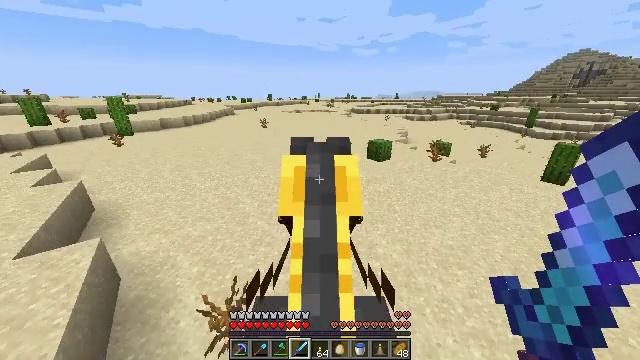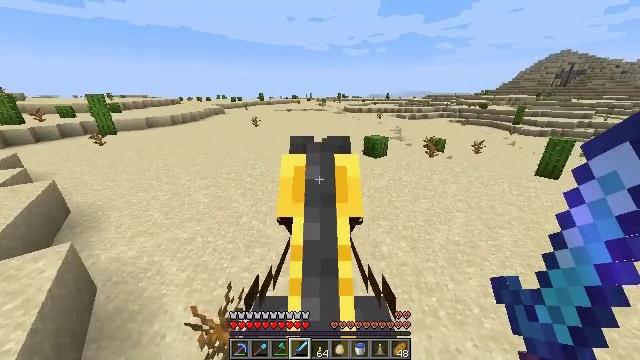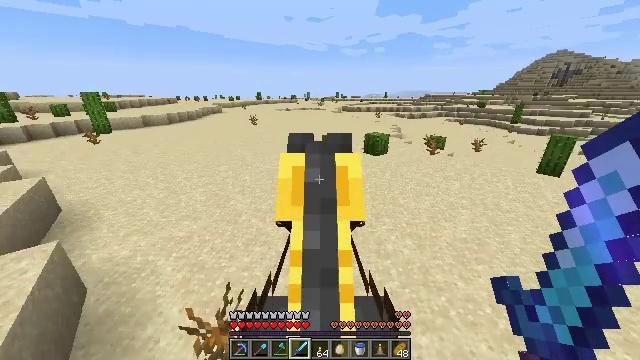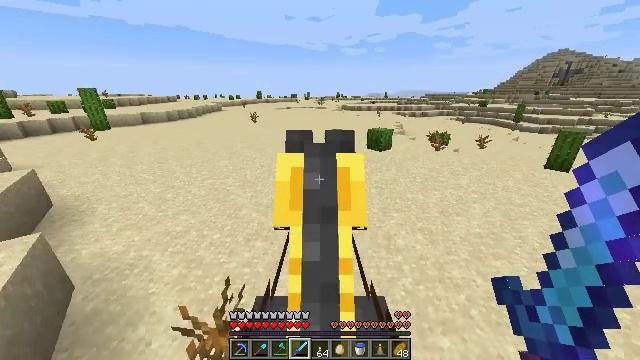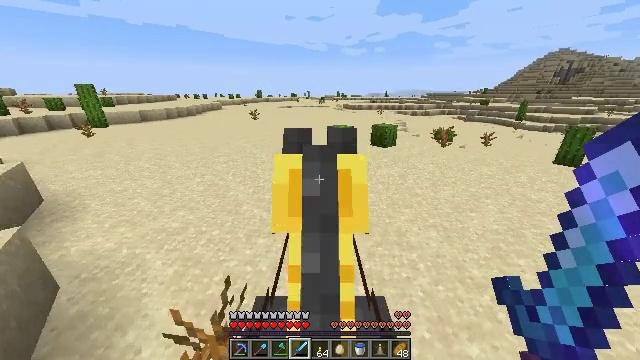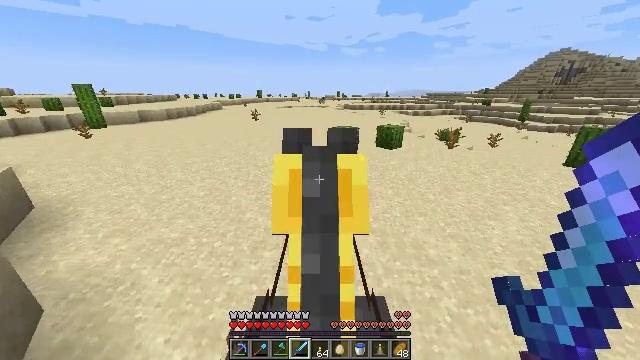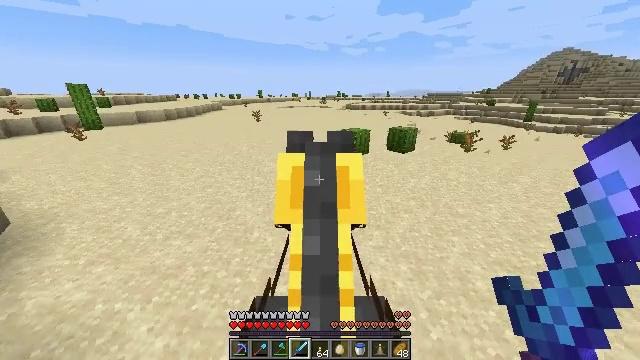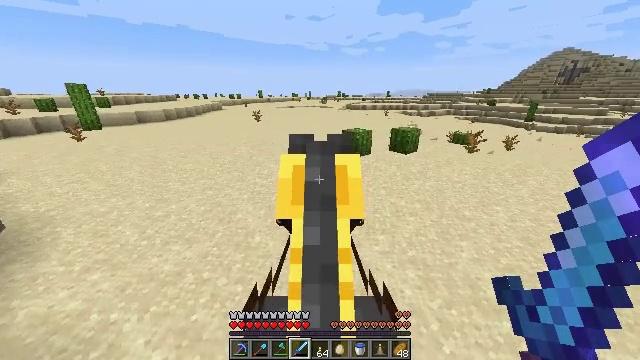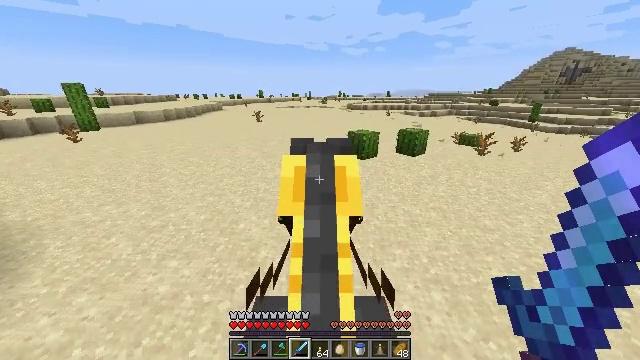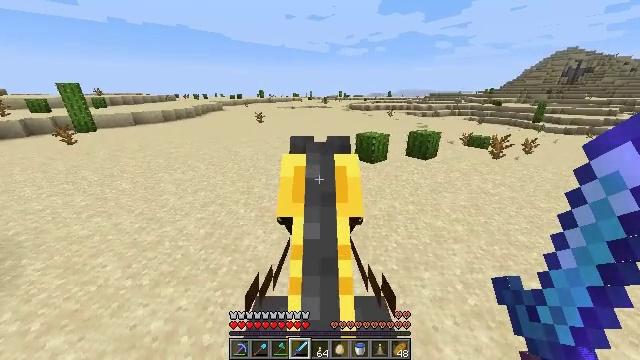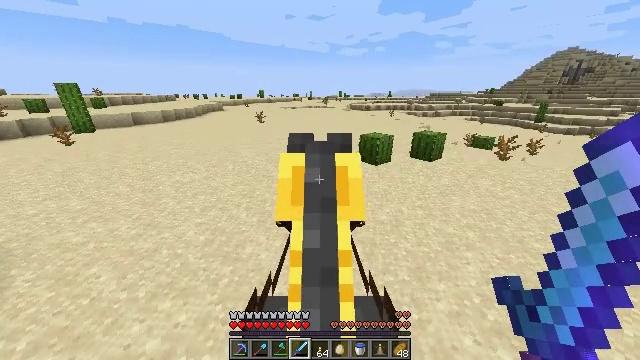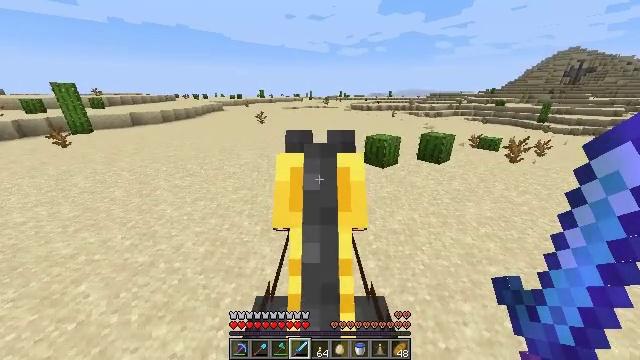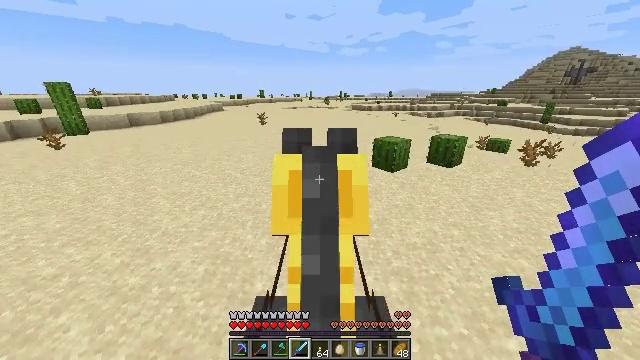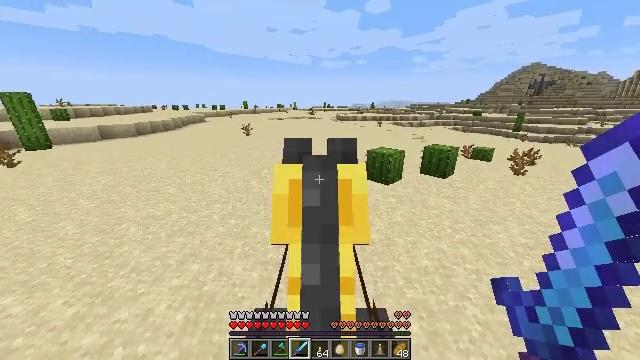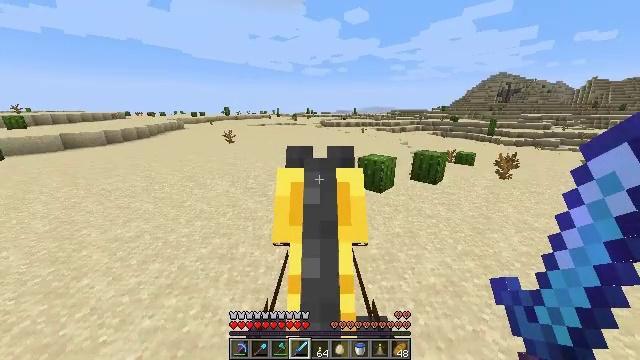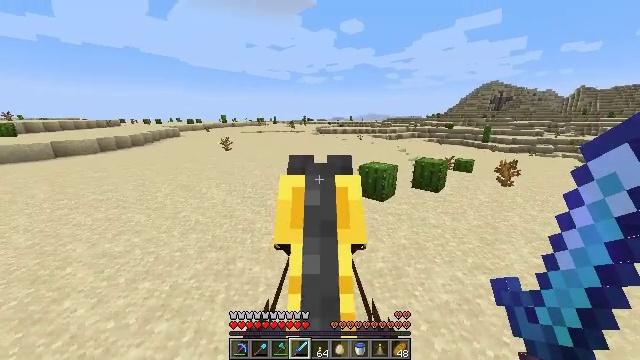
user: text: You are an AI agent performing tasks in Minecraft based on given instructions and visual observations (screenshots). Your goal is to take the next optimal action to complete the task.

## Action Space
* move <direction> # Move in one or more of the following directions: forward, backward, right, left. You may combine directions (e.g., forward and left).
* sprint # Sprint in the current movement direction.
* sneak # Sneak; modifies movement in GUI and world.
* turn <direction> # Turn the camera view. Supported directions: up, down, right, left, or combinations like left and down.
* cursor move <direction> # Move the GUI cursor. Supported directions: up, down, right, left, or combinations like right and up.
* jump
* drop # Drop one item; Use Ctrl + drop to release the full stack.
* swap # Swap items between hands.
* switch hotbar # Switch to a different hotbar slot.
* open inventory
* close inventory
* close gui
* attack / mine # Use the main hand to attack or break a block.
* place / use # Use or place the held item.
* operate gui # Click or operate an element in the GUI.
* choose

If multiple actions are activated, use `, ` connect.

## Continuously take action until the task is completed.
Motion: motion action
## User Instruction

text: Collect sandstone by mining.
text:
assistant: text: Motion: move forward and move left, sprint
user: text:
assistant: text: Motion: move forward and move left, sprint
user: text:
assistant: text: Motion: move forward and move left, sprint
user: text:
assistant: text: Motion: move forward and move left, sprint
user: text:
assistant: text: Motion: move forward and move left, sprint
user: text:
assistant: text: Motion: move forward and move left, sprint
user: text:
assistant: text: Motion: move forward and move left, sprint
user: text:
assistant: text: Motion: move forward and move left, sprint
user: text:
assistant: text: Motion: move forward and move left, sprint
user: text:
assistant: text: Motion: move forward and move left, sprint
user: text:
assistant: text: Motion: move forward and move left, sprint
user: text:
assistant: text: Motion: move forward and move left, sprint
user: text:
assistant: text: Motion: move forward and move left, sprint, turn right and up
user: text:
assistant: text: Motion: move forward and move left, sprint, turn right and up
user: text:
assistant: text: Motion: move forward and move left, sprint, turn right and up
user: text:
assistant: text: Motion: move forward and move left, sprint
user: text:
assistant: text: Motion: move forward and move left, sprint
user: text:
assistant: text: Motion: move forward and move left, sprint
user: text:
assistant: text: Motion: move forward and move left, sprint
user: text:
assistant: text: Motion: move forward and move left, sprint
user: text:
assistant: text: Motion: move forward and move left, sprint
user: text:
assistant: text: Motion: move forward and move left, sprint
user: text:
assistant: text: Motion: move forward and move left, sprint
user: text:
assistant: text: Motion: move forward and move left, sprint
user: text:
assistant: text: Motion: move forward and move left, sprint
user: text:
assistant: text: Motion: move forward and move left, sprint, turn left
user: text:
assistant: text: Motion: move forward and move left, sprint, turn left
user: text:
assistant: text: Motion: move forward and move left, sprint, turn left
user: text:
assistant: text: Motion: move forward and move left, sprint, turn left
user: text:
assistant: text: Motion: move forward and move left, sprint, turn left